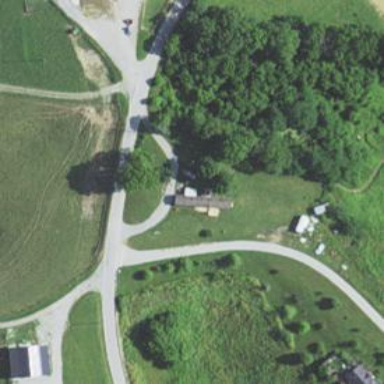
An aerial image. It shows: Driveway.